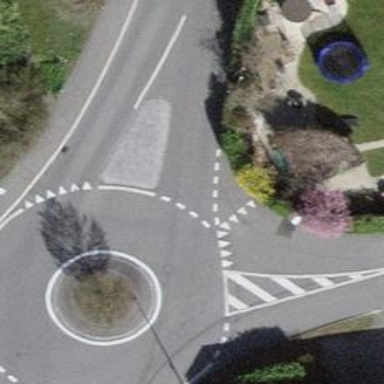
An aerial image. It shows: Roundabout on residential road with asphalt surface.